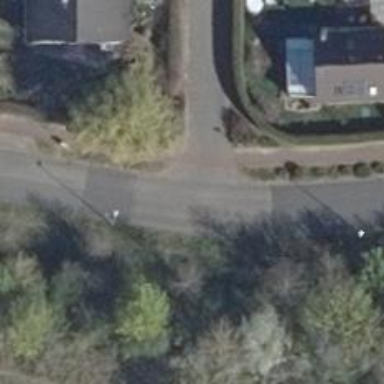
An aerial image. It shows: Traffic calming table.